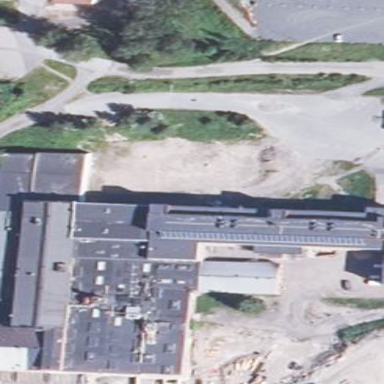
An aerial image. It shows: Historic building.